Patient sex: F
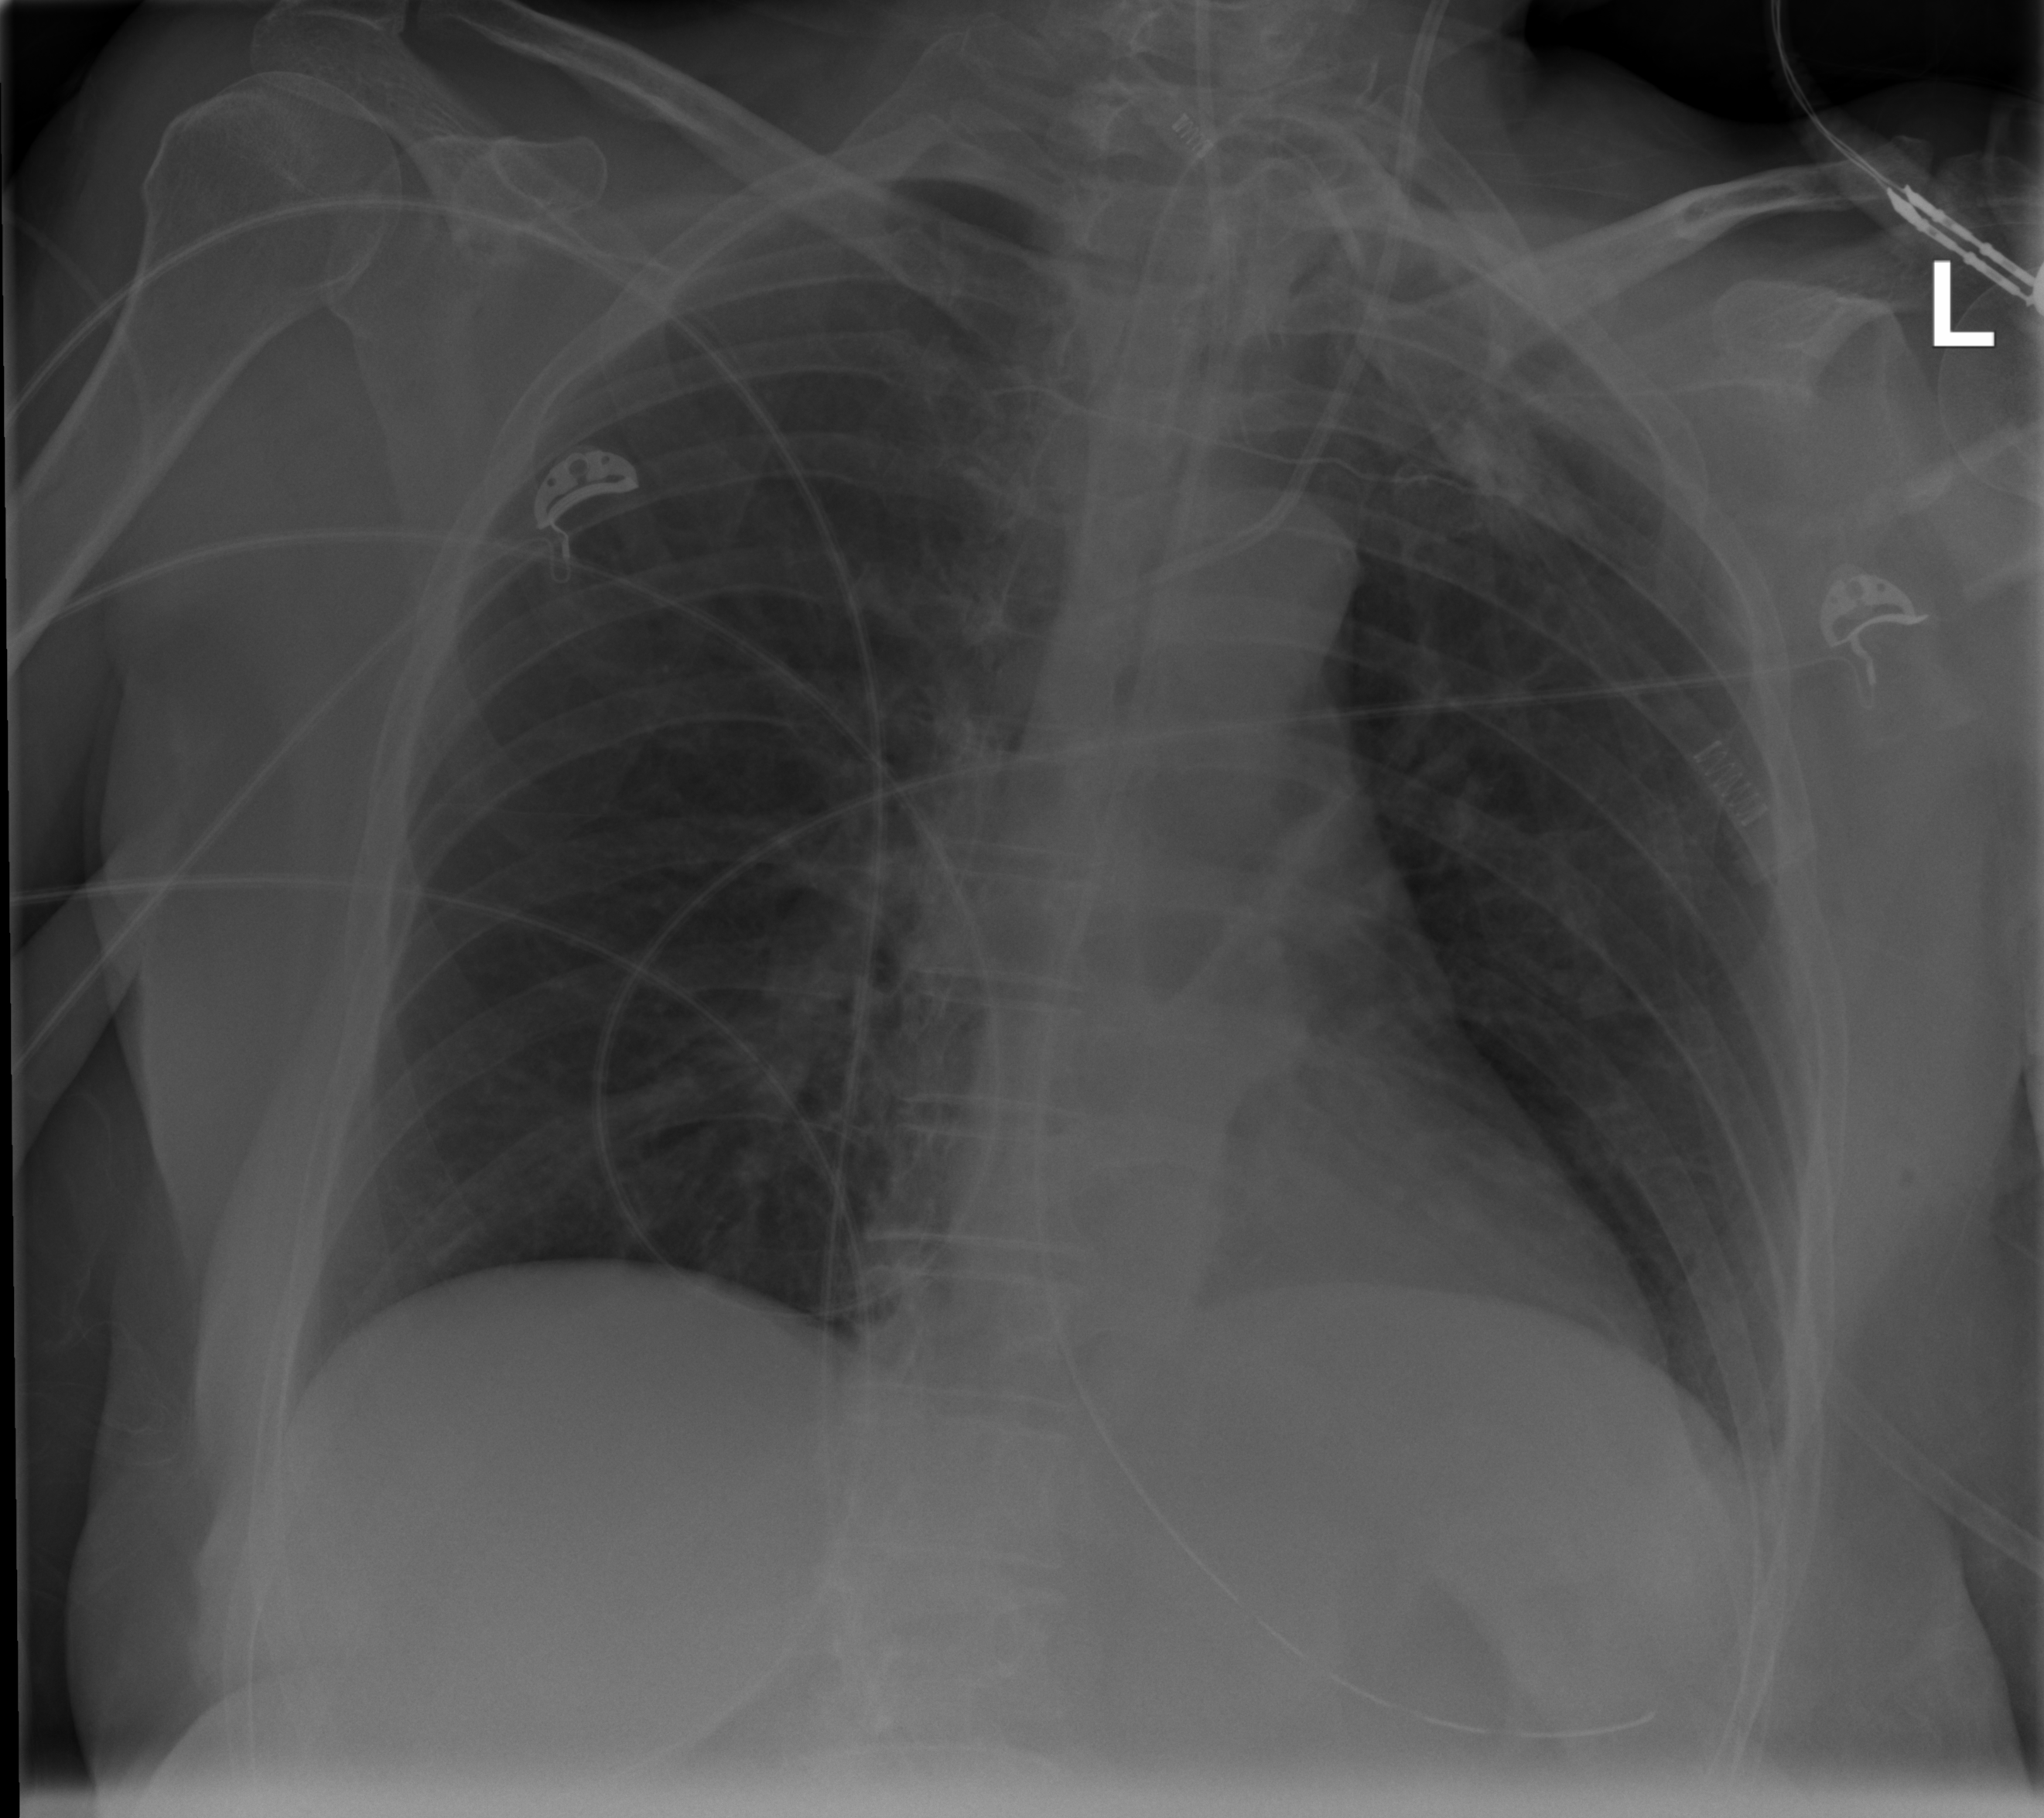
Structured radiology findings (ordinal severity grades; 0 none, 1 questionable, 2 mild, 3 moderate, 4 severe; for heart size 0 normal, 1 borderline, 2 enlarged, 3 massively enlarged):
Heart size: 0
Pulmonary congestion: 0
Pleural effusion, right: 0
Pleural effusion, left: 2
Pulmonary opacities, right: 0
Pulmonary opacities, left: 0
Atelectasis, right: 0
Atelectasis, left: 0